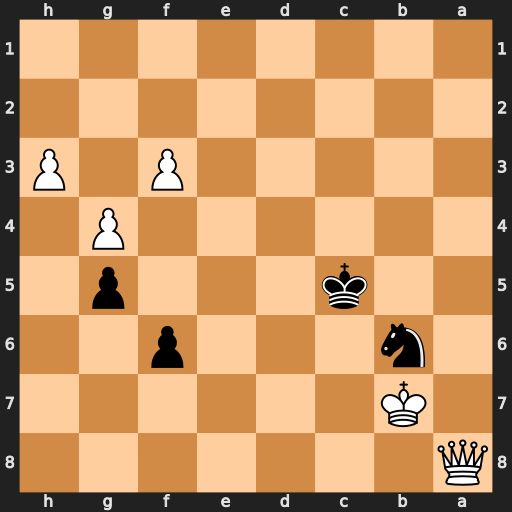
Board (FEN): Q7/1K6/1n3p2/2k3p1/6P1/5P1P/8/8
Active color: b
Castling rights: -
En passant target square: -
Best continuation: Nxa8 Kxa8 Kd4 Kb7 Ke3 Kc8 Kxf3